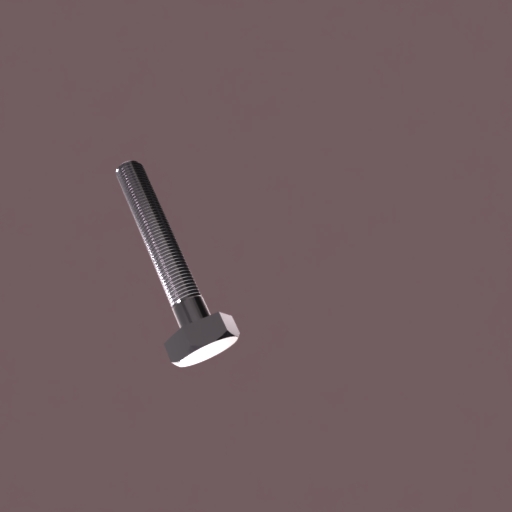
Label: bolt